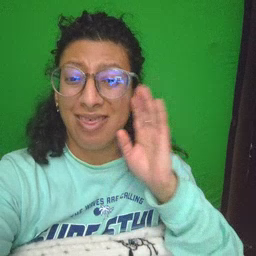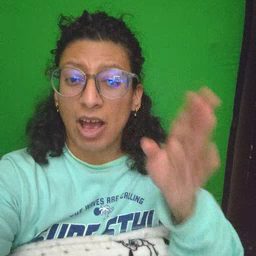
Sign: hello